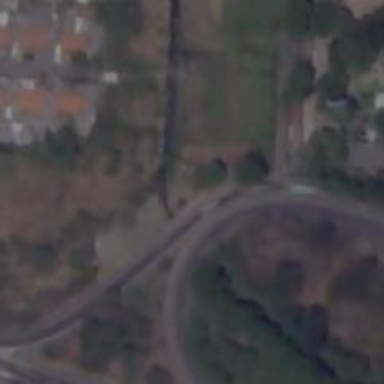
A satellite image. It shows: Bridge over motorway_link.